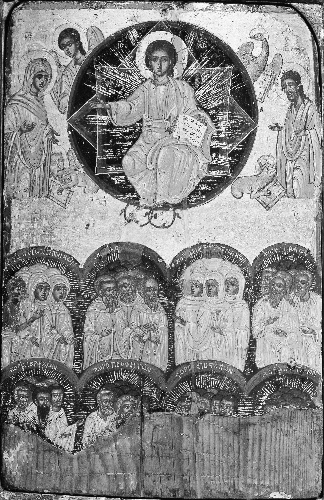
Title: All Saints
Artist: Greek Painter
Artist bio: possibly 18th century
Object type: Painting, icon
Classification: Paintings
Medium: Tempera on wood, gold ground
Dimensions: 12 1/2 x 8 1/4 in. (31.8 x 21 cm)
Department: European Paintings
Credit line: Bequest of Lillie P. Bliss, 1931
Accession year: 1931
Repository: Metropolitan Museum of Art, New York, NY
Tags: Saints|Christ|Saint John the Baptist|Virgin Mary